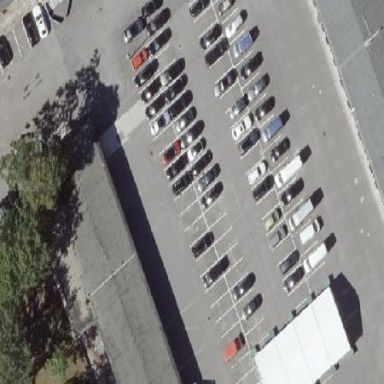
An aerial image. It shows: Road serving as parking aisle.